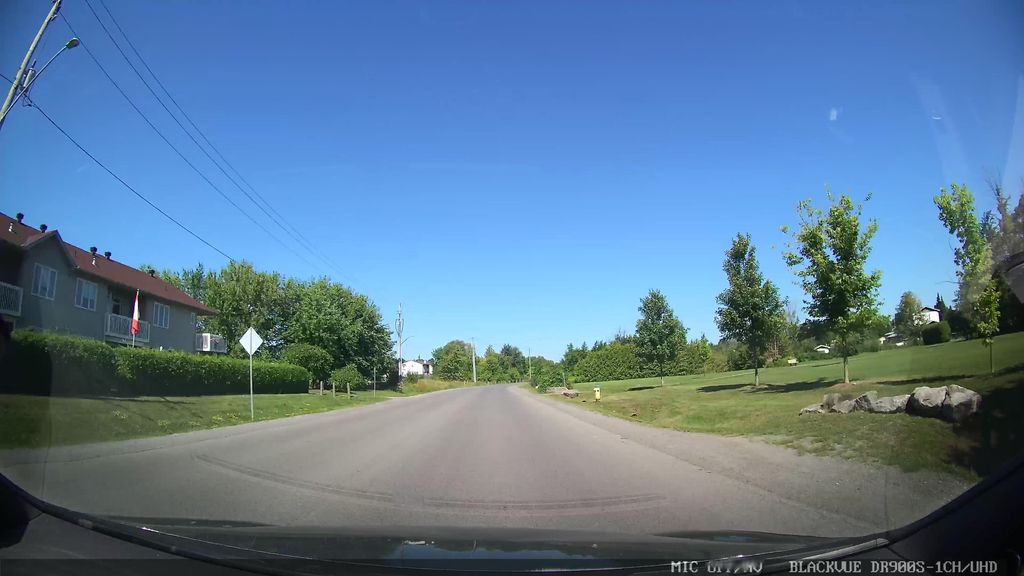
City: ottawa-gatineau